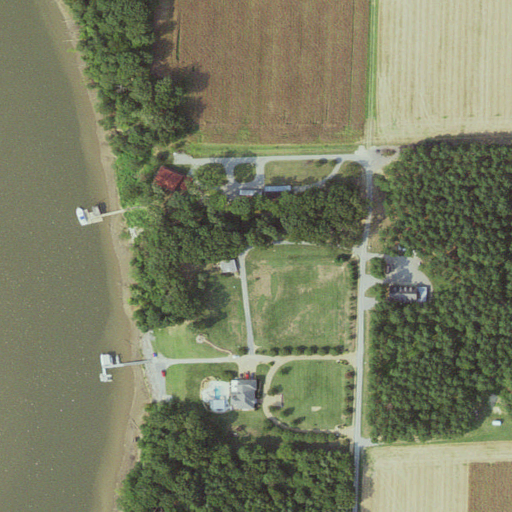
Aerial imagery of cliff(s) in Virginia named Hardens Bluff containing cultivated crops, open water, mixed forest, evergreen forest, pasture, open development, deciduous forest, medium intensity development, and low intensity development